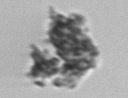
Label: detritus